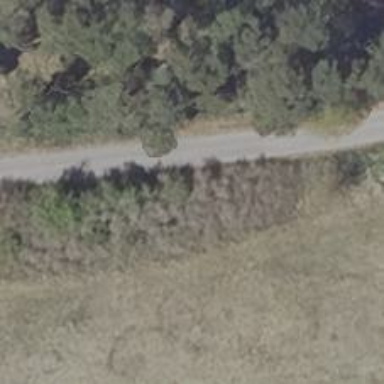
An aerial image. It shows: Row of deciduous broadleaved trees.